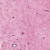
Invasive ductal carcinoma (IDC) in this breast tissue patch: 0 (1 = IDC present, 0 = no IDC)